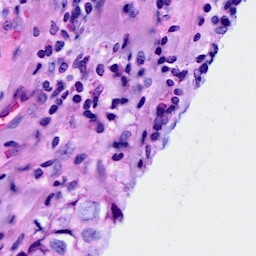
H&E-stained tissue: Breast